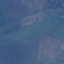
Land use / land cover class: Pasture